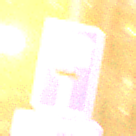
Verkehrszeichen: SackgasseRadverkehrDurchlaessig
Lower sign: HinweisGeaenderteVorfahrtVerkehrsfuehrungVerkehrsregelung3
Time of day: Night
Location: Outdoor (Suburban)
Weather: PartlyCloudy
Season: NotSpecified
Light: Artificial